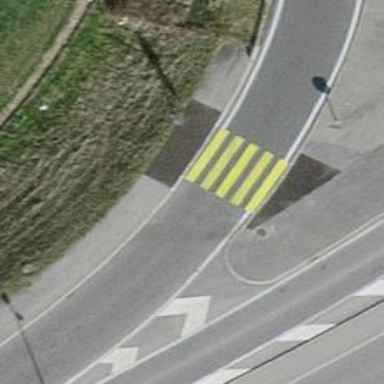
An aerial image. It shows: Uncontrolled zebra crossing with zebra markings.